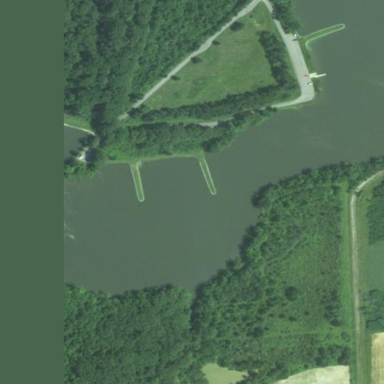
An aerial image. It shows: Beautiful lake surrounded by reservoir area.